Question: We have a SVN set up across many developers. i am trying to import the project into Eclipse and i am getting the following error
<URL>

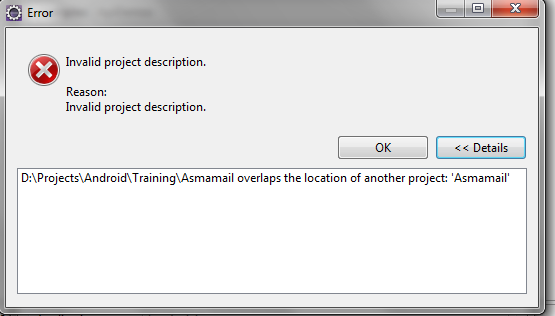
Answer: You might want to change your workspace and then import the file into eclipse? You can do this by going to File > Switch Workspace.
Here's a good way to directly link SVN and eclipse
<URL>
Essentially, it shows you how to install subclipse and checkout projects directly into your workspace. It might help you avoid these issues in the future.